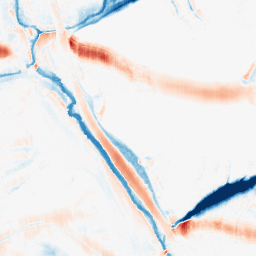
Category: morphological
Decomposition family: morphological_ellipse
Decomposition parameters: operation: average
width: 30
height: 10
Upsampling method: edge_directed
Upsampling parameters: scale: 4
Upsampling scale: 4